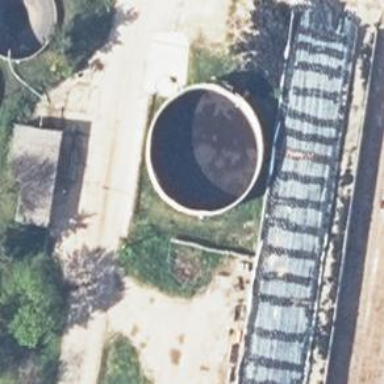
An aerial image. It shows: Storage tank with man-made structure.